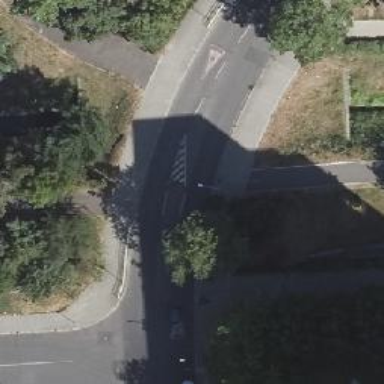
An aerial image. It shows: Unmarked crossing with pedestrian island.